Interaction volume radius: 5 \u00c5
Interaction volume height: 25 \u00c5
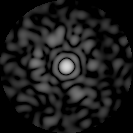
Disorder parameter: 0.856